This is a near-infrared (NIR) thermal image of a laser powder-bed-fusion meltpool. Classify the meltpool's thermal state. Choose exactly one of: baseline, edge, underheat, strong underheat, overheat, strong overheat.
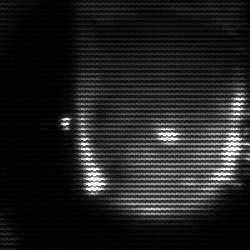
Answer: baseline